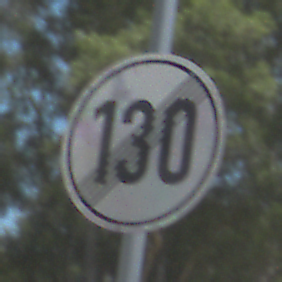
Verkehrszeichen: EndeGeschwindigkeit130
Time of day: Midday
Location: Outdoor (Nature)
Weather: Clear
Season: NotSpecified
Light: Natural